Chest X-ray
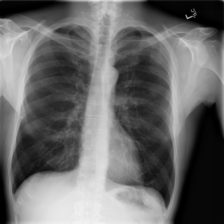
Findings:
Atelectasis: negative
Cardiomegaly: negative
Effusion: negative
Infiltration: negative
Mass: negative
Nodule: negative
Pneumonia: negative
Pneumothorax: negative
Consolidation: negative
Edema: negative
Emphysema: negative
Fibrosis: negative
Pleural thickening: negative
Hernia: negative